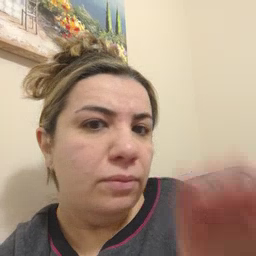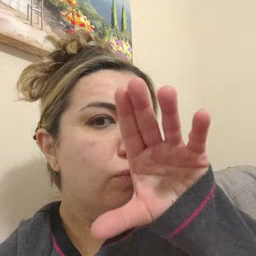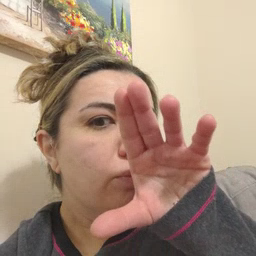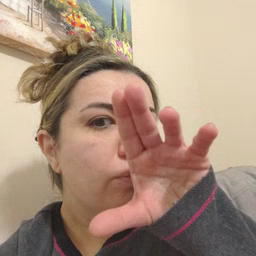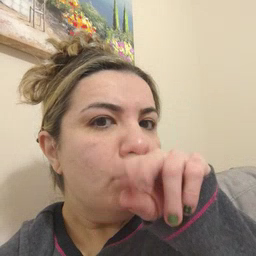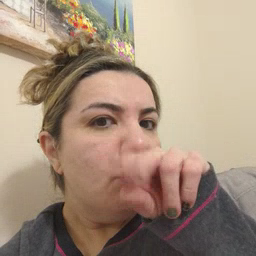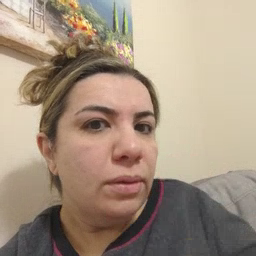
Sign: duck